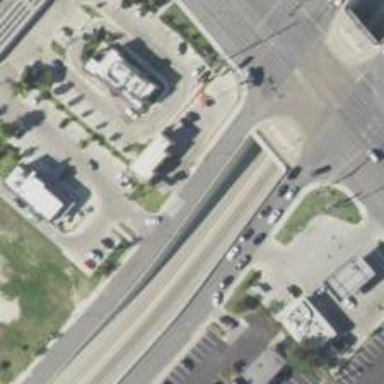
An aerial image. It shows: Tertiary link road with asphalt surface.